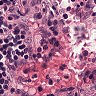
Metastatic tissue present: no